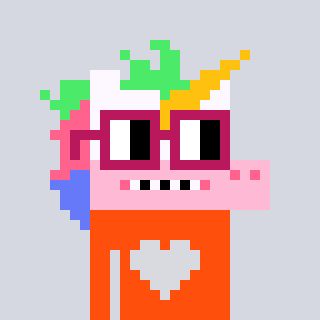
a pixel art character with square dark red glasses, a unicorn-shaped head and a orange-colored body on a cool background